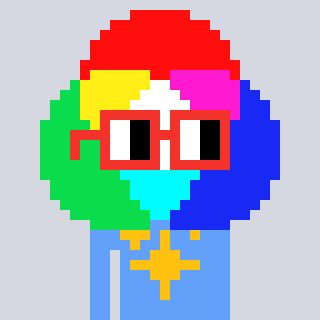
a pixel art character with square red glasses, a color circle-shaped head and a blue-colored body on a cool background